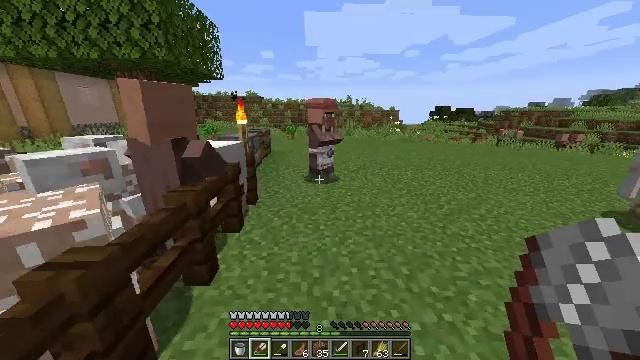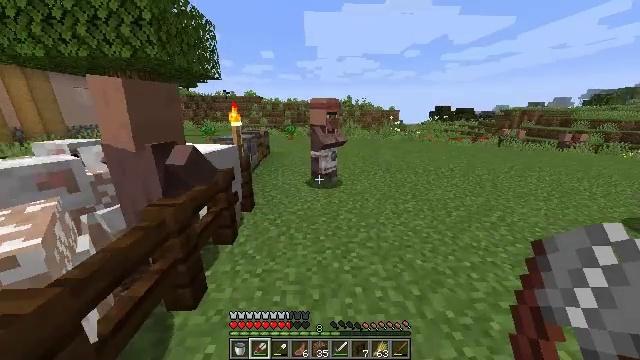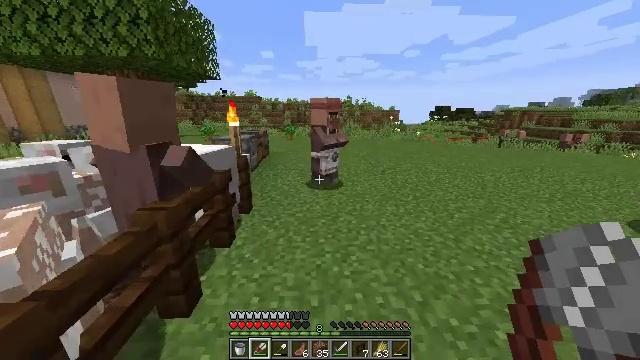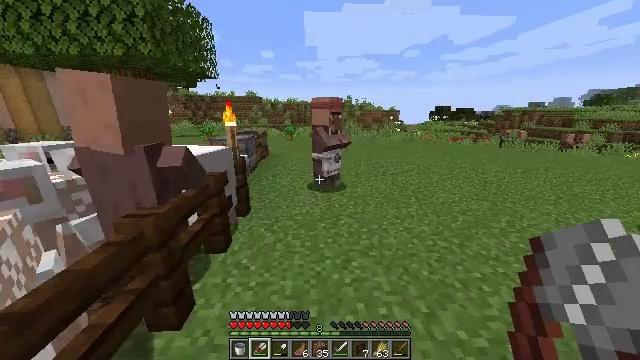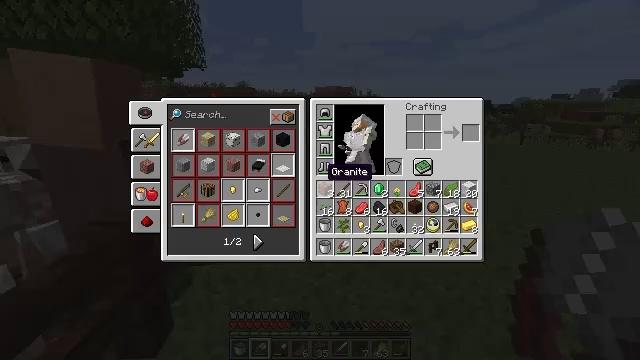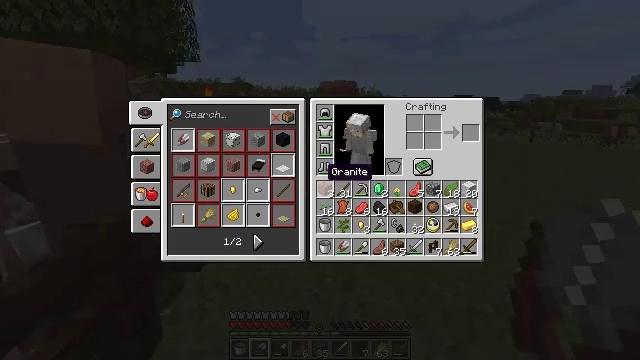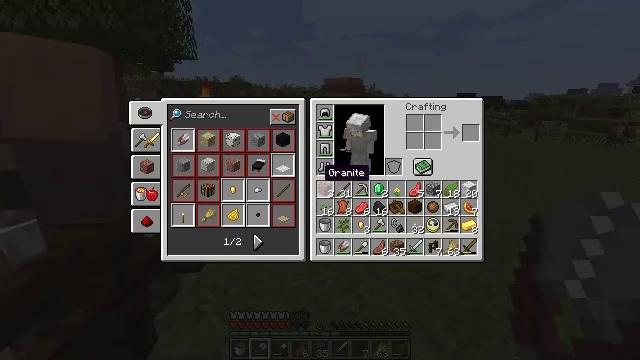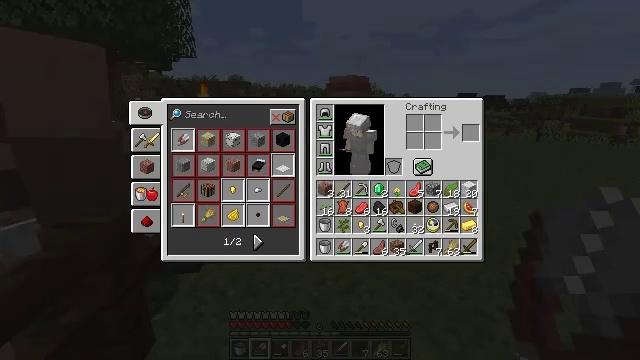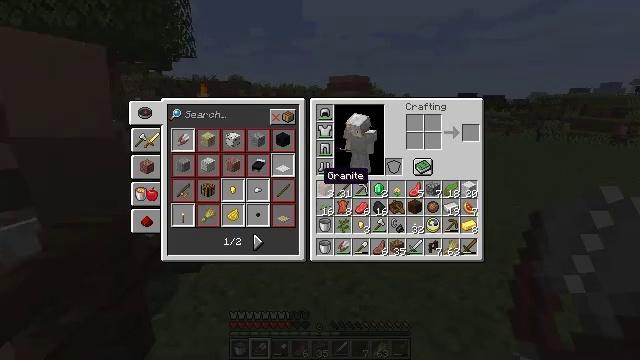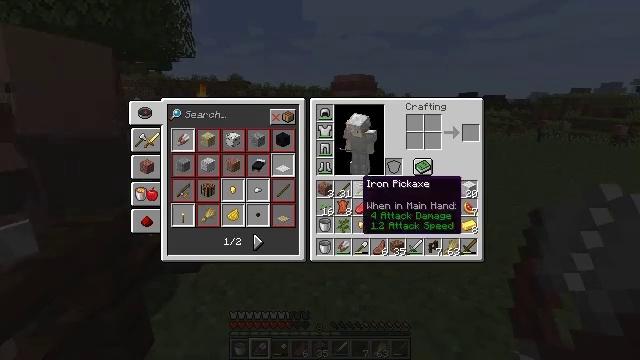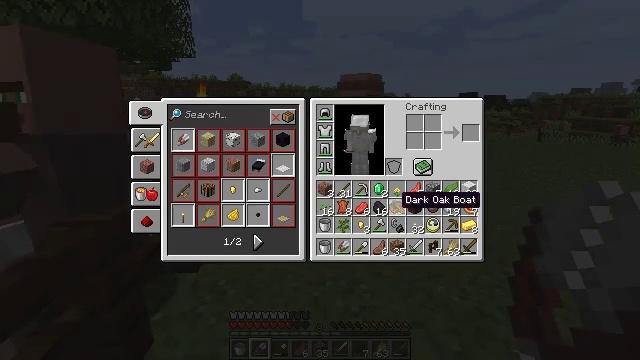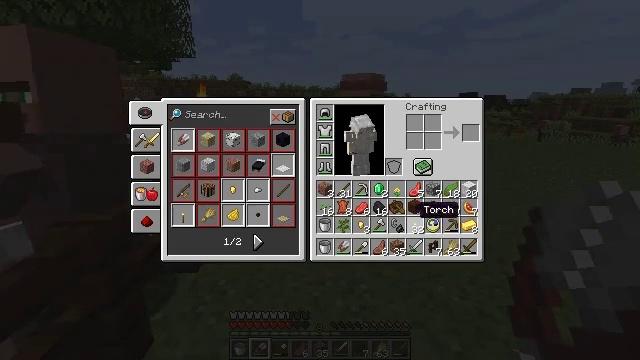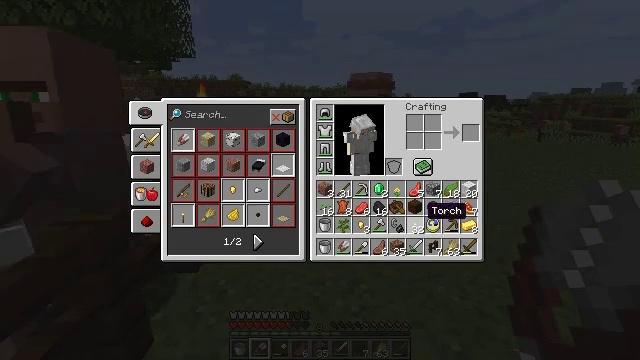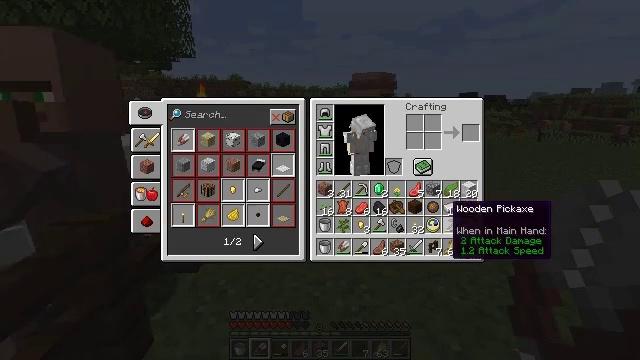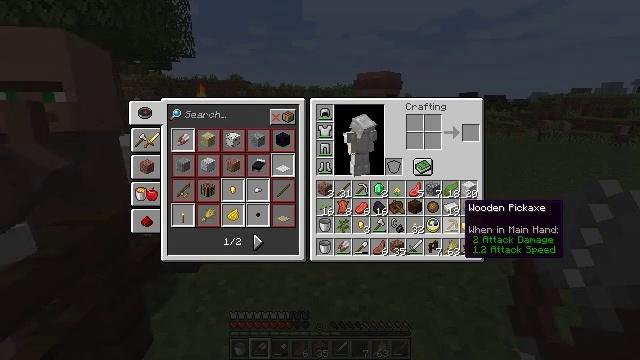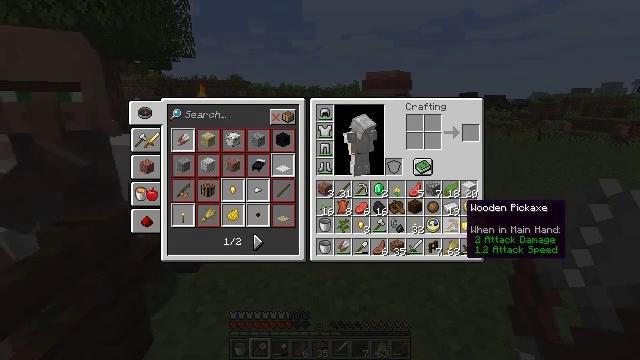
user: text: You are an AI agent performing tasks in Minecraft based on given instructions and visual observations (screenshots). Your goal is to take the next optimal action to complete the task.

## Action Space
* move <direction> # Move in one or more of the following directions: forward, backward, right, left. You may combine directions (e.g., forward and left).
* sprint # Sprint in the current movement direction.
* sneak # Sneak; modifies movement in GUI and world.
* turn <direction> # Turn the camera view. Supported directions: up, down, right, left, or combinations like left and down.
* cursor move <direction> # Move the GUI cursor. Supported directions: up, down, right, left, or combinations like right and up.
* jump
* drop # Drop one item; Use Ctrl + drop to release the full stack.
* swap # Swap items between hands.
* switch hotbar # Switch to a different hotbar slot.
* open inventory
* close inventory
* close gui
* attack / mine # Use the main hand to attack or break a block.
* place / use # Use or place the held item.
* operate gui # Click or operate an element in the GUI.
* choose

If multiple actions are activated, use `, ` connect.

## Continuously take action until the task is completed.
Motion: motion action
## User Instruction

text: Create a white carpet using wool.
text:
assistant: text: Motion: move forward
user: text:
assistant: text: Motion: no_op
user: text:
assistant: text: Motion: no_op
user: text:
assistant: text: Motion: close inventory
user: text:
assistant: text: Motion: close inventory
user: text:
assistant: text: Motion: close inventory
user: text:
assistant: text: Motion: no_op
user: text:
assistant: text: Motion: no_op
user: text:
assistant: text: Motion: turn right and down
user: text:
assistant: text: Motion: turn right and down
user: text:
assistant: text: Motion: turn right and down
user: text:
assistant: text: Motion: turn right
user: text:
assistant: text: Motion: turn right
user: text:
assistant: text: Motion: turn right
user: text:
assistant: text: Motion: no_op
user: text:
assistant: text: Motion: no_op
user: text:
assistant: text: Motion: no_op
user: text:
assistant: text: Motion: no_op
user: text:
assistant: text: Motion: no_op
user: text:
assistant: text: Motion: turn right
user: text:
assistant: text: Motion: no_op
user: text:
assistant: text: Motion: turn right
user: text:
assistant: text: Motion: no_op
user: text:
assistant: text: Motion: no_op
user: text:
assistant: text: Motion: turn up
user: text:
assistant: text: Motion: no_op
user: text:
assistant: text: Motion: no_op
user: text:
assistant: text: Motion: no_op
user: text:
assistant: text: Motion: no_op
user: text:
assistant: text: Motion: no_op